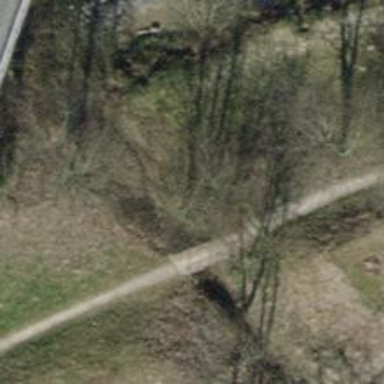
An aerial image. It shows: Footway bridge with concrete surface.